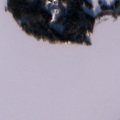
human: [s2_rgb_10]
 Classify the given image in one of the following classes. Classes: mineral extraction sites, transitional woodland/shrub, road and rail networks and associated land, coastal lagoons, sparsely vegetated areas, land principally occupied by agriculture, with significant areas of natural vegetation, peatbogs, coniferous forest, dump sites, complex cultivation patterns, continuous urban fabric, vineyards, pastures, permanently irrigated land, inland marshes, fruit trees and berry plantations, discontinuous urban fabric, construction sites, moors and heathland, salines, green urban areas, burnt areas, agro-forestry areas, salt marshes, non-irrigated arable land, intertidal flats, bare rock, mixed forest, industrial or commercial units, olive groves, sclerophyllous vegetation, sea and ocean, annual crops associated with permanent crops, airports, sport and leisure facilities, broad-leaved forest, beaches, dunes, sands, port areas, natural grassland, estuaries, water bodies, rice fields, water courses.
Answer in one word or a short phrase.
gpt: mixed forest, water bodies